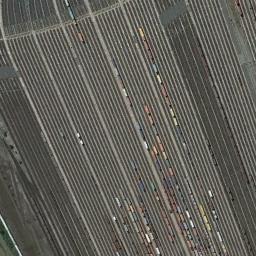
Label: railway